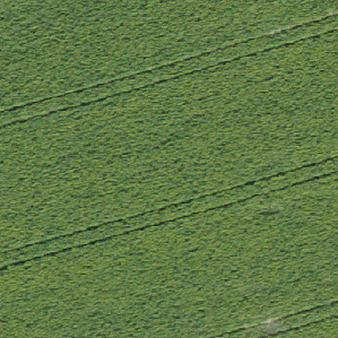
Label: other